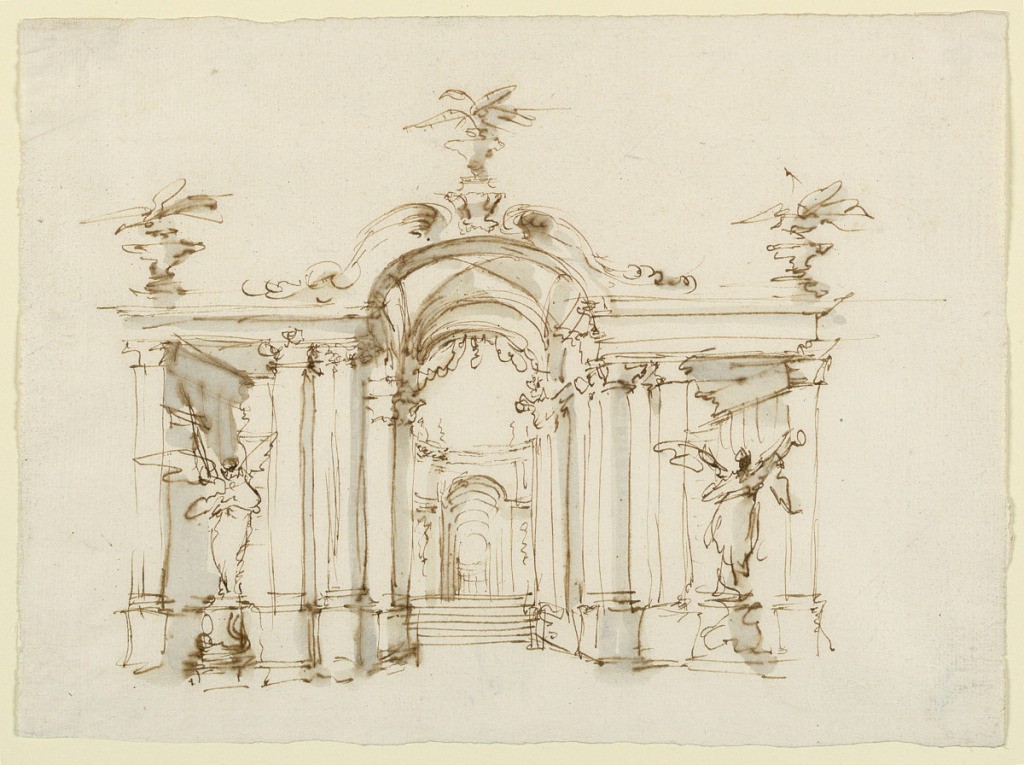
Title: Stage design, a garden loggia
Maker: Filippo Juvarra, Italian, 1678 - 1736
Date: ca. 1700–14
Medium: Pen and ink, brush and gray watercolor on paper
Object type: Drawing
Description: The small barriers of a monumental gateway are opened. It has the shape of a colonnade with a higher vaulted central part, and with two lower, straight, covered lateral parts. In front of the latter stand statues of angels; the left one is carrying a cross and another objecy; the right one is carrying possibly a trumpet. View through the central part, at a vestibule with stairs, leading up to a gallery which is closed at the back by a barrier.